Question: i try to collect image from uploads path using ejs, this is my file route

this is my code on 'dotemplate.js'
'''
<div class="col-xs-12">
<h2 style="text-align: center; font-size: 12pt" >ATTACHMENT</h2>
<hr size="10px">
<div>
<img src="/picture-1592300001150.jpg" alt="Attachment photo" />
</div>
<div>
'''
this is on 'controller.js' on path "ticket"
'''
ExportPDFdeorder: async function(req, res, next){
const dord = await lstTicketById(req.params.id);
try {
const name = await Date.now();
ejs.renderFile(path.join(__dirname, './template', "deorder.template.ejs"),{Ticket: dord,}, (err, data) => {
if (err) {
console.log(err);
return res.status(500).json({status: "error", data: err});
} else {
let options = {
"format": "A4",
"orientation": "portrait",
"border": {
"top": "1cm", // default is 0, units: mm, cm, in, px
"right": "2cm",
"bottom": "1cm",
"left": "1cm"
},
};
pdf.create(data, options).toFile('temp/${name}.pdf', function (err, data) {
if (err) {
res.send(err);
} else {
var file= 'temp/${name}.pdf';
fs.readFile(file,function(err,data){
res.contentType("application/pdf");
res.send(data);
});
}
});
}
});
} catch (e) {
console.log(e)
return res.status(500).json({status: "error", data: "internal server error"});
}
}
'''
};
this is my code on 'server.js'
'''
app.use('./ticket', express.static('uploads'))
'''
app.listen(config.port, () => console.log('server started'));
i still cannot get image from upload path, can someone help to tell me whats wrong?
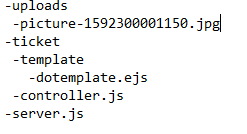
Answer: i already solved this things, i use '<img src="http:/localhost:3000/users1592300001150.jpg" alt="Attachment photo" />'